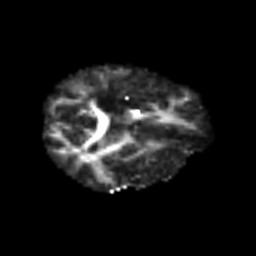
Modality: FA
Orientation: axial
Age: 51
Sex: female
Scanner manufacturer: siemens
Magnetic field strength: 3 T
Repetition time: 3.2 s
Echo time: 0.081 s